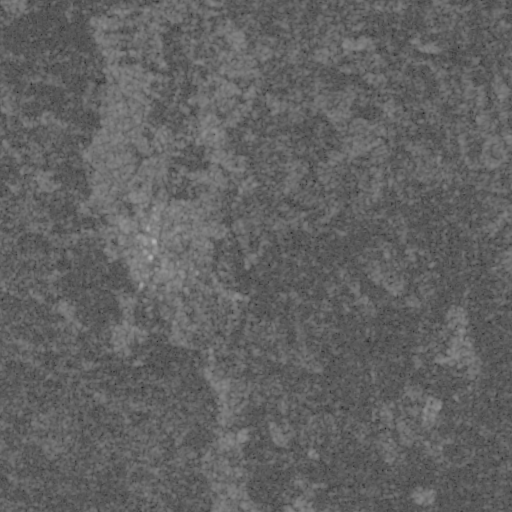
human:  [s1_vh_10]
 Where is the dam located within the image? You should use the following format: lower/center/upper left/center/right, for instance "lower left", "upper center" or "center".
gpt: The dam is located in the center of the image.
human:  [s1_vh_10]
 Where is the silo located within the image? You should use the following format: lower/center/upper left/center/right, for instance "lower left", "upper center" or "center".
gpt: The silo is located in the center of the image.
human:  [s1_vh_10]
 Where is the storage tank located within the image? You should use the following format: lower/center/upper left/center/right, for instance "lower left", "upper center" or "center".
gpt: The storage tank is located in the lower center of the image.
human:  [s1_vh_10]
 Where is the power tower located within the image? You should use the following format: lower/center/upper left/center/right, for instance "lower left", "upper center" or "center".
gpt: There is no power tower in the image.

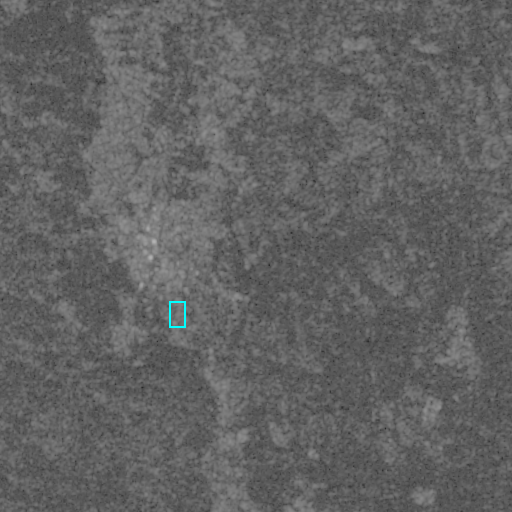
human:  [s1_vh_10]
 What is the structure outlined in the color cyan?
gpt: The structure outlined in cyan is a park.
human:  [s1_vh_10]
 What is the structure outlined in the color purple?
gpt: There is no purple outline.